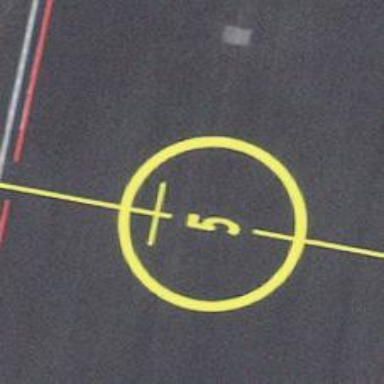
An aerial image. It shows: Image showing helipad at airport.